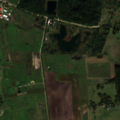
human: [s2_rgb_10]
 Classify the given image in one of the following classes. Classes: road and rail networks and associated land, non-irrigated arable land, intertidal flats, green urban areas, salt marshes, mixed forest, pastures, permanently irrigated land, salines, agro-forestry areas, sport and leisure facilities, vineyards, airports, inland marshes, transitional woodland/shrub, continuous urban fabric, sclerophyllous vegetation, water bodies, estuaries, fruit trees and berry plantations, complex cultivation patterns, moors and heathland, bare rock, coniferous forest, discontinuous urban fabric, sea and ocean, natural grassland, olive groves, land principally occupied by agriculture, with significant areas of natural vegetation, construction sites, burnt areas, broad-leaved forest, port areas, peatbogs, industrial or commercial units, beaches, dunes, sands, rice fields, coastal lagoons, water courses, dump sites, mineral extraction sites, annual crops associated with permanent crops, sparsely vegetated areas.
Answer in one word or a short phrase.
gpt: industrial or commercial units, non-irrigated arable land, pastures, complex cultivation patterns, land principally occupied by agriculture, with significant areas of natural vegetation, coniferous forest